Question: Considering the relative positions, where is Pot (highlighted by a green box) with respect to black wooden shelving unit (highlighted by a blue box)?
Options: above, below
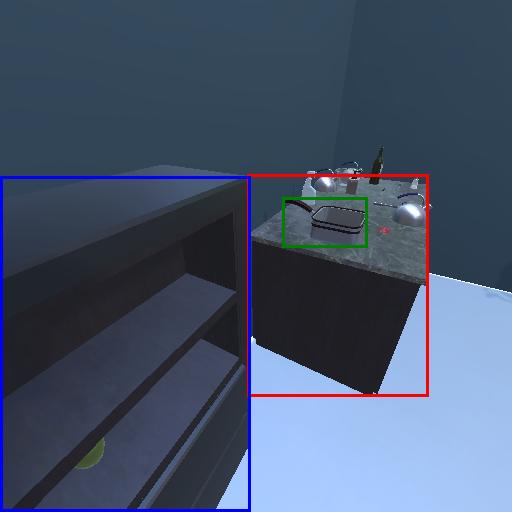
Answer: above